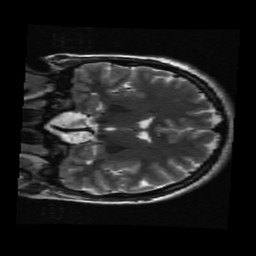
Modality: T2w
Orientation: coronal
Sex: female
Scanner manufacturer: ge
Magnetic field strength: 3 T
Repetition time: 5 s
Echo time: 0.101 s